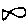
Label: fish